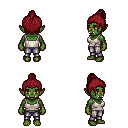
a pixel art fantasy rpg character, female body template, orc, green skin, white pirate shirt, metal pants, brunette short topknot hairstyle, four views (front, back, left, right), 2x2 character sprite sheet, small pixel art, hard edges, no anti-aliasing